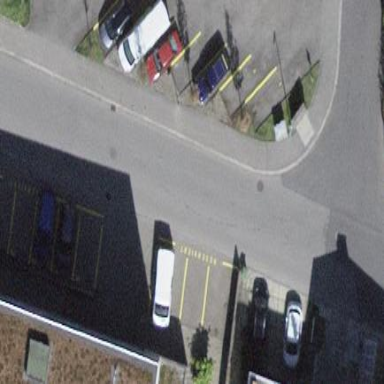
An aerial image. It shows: Street-side parking area.